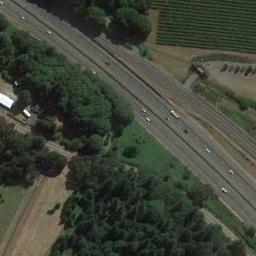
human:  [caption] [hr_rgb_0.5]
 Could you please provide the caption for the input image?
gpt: There are large areas of brown and green mixed farmland and green trees around the freeway, And there are many cars on the freeway .

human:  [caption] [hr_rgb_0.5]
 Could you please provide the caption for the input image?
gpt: A bifurcated freeway is a forest on one side and on the other side is a farmland .

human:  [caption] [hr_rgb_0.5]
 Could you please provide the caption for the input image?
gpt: The freeway is between the farmland and some trees .

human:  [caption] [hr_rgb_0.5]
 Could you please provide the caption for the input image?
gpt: There are different Numbers of cars on each highway .

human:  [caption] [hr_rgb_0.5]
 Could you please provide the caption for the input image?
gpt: There are green lawns and trees beside the freeway .